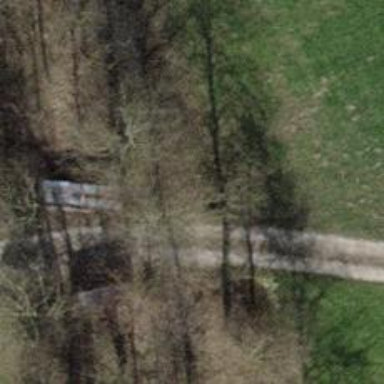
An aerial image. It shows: Culvert tunnel.